Interaction volume radius: 5 \u00c5
Interaction volume height: 25 \u00c5
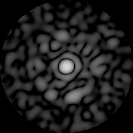
Disorder parameter: 0.7973